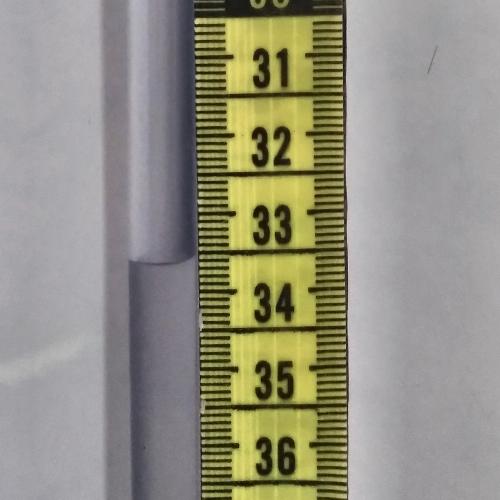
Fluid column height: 33.6 cm